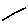
Label: line